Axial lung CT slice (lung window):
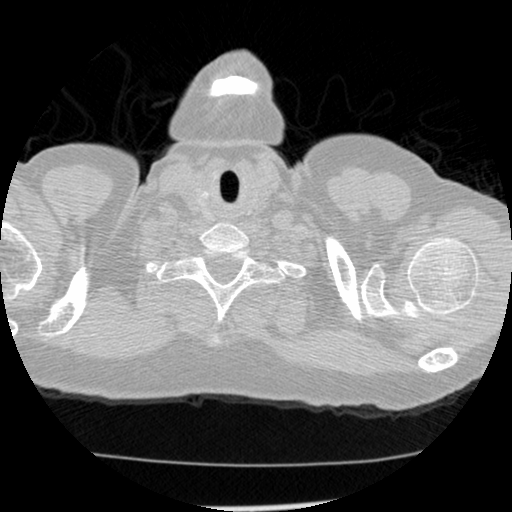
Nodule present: no